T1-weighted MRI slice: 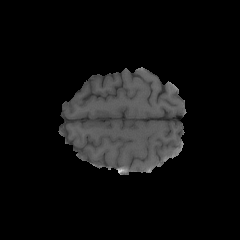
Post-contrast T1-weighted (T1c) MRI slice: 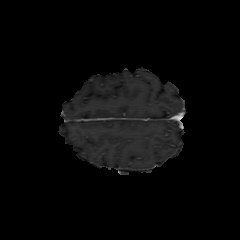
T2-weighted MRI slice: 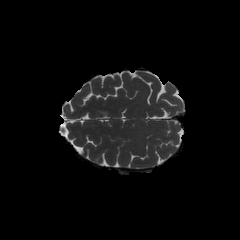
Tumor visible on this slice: no